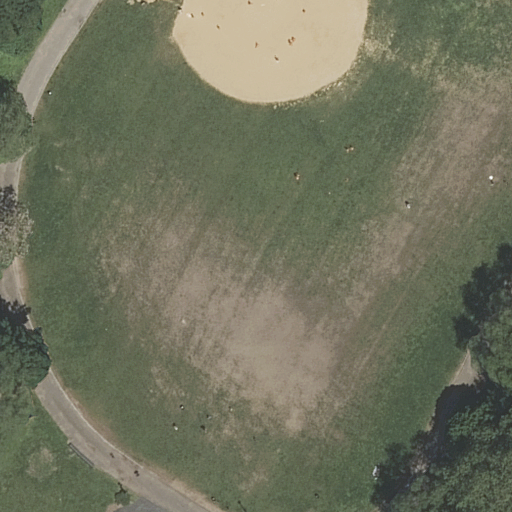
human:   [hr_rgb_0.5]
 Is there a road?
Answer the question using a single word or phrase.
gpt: yes

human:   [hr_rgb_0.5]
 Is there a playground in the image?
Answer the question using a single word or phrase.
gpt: yes

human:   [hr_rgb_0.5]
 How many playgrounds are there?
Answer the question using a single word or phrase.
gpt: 1

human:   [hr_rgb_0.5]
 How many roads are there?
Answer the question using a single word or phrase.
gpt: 3

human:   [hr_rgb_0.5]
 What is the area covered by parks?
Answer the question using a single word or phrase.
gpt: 10636m2

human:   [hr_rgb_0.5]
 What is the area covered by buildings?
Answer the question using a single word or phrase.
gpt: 0m2

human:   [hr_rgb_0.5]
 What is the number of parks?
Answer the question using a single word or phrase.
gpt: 1

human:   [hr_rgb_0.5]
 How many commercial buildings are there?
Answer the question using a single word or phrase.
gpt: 0

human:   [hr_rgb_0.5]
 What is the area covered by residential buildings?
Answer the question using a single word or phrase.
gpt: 0m2

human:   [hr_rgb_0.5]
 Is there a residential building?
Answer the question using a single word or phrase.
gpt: no

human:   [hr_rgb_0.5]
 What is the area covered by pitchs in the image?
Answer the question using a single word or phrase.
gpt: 575m2

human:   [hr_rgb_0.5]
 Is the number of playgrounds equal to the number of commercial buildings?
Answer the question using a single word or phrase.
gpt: no

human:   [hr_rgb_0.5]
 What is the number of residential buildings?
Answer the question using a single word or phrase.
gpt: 0

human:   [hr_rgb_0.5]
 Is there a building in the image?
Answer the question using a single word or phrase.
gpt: no

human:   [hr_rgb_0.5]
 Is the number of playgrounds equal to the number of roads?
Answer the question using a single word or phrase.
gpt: no

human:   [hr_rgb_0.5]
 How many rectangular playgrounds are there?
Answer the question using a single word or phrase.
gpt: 0

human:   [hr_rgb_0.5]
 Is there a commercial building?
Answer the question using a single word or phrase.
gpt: no

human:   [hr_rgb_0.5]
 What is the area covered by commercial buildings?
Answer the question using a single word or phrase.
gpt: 0m2

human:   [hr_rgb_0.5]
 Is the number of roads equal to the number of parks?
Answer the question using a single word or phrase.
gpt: no

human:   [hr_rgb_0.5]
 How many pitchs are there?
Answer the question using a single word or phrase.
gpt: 1

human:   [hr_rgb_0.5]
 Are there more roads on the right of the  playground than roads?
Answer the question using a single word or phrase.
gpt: no

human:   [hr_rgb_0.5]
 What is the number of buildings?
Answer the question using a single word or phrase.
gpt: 0

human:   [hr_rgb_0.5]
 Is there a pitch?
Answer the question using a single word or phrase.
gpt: yes

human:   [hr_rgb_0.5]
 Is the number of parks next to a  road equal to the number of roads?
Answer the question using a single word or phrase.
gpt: no

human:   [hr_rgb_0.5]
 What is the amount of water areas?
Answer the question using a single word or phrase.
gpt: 0

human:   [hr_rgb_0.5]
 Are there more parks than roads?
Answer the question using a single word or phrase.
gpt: no

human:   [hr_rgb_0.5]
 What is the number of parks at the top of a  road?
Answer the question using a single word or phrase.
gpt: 1

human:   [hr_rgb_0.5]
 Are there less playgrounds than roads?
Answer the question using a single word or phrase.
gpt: yes

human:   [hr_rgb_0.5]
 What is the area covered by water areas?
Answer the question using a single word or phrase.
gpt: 0m2

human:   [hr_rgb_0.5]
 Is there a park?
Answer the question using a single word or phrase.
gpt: yes

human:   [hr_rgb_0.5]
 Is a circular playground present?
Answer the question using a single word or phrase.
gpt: no

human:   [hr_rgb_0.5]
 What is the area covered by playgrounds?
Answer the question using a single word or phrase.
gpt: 403m2

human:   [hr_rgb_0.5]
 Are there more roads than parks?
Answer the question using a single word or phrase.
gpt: yes

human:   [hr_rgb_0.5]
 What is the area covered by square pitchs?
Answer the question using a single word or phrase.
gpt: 0m2

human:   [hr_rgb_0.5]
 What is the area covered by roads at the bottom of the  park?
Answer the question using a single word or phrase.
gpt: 0m2

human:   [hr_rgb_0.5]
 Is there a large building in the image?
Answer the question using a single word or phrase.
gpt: no

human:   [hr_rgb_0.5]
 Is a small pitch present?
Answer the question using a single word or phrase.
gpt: no

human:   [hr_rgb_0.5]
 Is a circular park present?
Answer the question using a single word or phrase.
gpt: no

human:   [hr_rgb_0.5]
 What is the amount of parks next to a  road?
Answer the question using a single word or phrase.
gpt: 1

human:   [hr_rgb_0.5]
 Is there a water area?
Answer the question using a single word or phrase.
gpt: no

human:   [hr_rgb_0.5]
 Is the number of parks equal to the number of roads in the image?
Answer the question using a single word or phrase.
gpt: no

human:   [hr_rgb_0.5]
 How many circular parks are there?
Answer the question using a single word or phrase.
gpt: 0

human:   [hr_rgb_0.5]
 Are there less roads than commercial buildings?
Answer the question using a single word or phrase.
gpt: no

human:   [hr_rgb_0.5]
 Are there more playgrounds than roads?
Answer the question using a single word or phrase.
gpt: no

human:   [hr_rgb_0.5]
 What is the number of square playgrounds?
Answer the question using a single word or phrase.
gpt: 0

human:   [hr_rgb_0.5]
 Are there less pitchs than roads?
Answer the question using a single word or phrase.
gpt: yes

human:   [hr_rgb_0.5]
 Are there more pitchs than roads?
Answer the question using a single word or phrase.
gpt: no

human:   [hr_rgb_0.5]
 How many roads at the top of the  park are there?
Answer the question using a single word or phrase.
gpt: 0

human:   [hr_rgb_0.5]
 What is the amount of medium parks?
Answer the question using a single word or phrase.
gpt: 0

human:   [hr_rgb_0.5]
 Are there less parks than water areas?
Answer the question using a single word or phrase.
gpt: no

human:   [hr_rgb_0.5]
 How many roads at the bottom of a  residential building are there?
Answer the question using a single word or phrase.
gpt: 0

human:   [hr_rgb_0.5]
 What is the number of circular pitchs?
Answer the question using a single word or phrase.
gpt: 0

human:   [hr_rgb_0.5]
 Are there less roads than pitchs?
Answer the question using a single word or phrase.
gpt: no

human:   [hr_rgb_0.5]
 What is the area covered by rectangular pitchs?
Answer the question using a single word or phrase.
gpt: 0m2

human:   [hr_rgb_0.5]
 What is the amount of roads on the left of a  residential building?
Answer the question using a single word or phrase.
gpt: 0

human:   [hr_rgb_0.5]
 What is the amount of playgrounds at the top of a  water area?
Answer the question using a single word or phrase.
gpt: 0

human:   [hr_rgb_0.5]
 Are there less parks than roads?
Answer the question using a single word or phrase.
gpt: yes

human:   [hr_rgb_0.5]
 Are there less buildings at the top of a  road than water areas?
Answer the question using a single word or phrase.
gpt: no

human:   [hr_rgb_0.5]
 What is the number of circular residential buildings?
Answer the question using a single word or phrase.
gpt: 0

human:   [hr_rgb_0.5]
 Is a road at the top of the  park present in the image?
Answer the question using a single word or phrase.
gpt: no

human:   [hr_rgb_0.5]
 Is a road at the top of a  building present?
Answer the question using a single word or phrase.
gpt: no

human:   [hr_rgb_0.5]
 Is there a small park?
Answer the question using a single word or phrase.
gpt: no

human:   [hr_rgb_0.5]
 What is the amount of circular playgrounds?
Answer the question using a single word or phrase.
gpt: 0

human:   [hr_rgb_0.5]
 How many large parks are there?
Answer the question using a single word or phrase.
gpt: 1